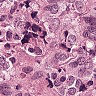
Metastatic tissue present: yes